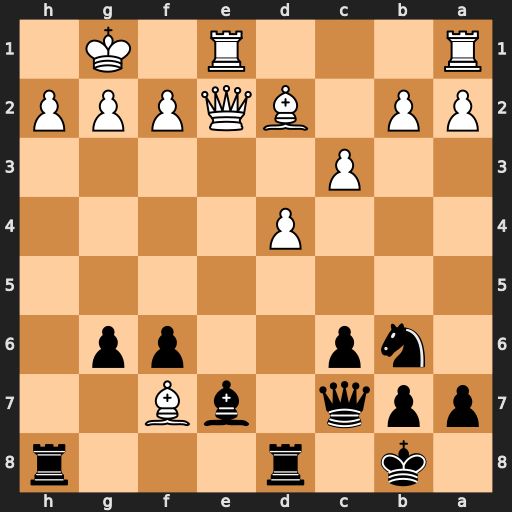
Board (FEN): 1k1r3r/ppq1bB2/1np2pp1/8/3P4/2P5/PP1BQPPP/R3R1K1
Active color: b
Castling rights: -
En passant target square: -
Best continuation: Qxh2+ Kf1 Qh1#